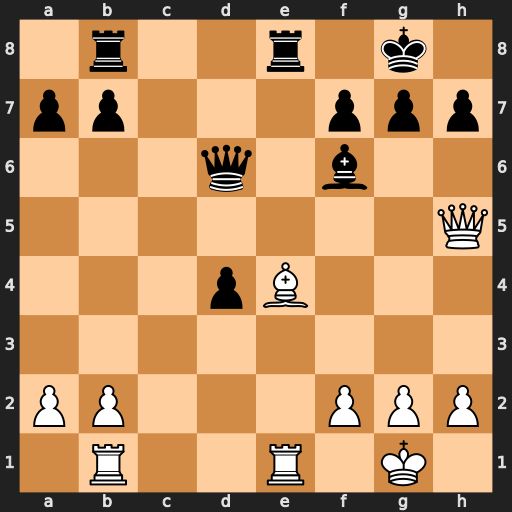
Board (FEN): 1r2r1k1/pp3ppp/3q1b2/7Q/3pB3/8/PP3PPP/1R2R1K1
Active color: w
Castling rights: -
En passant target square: -
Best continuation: Qxh7+ Kf8 Qh8+